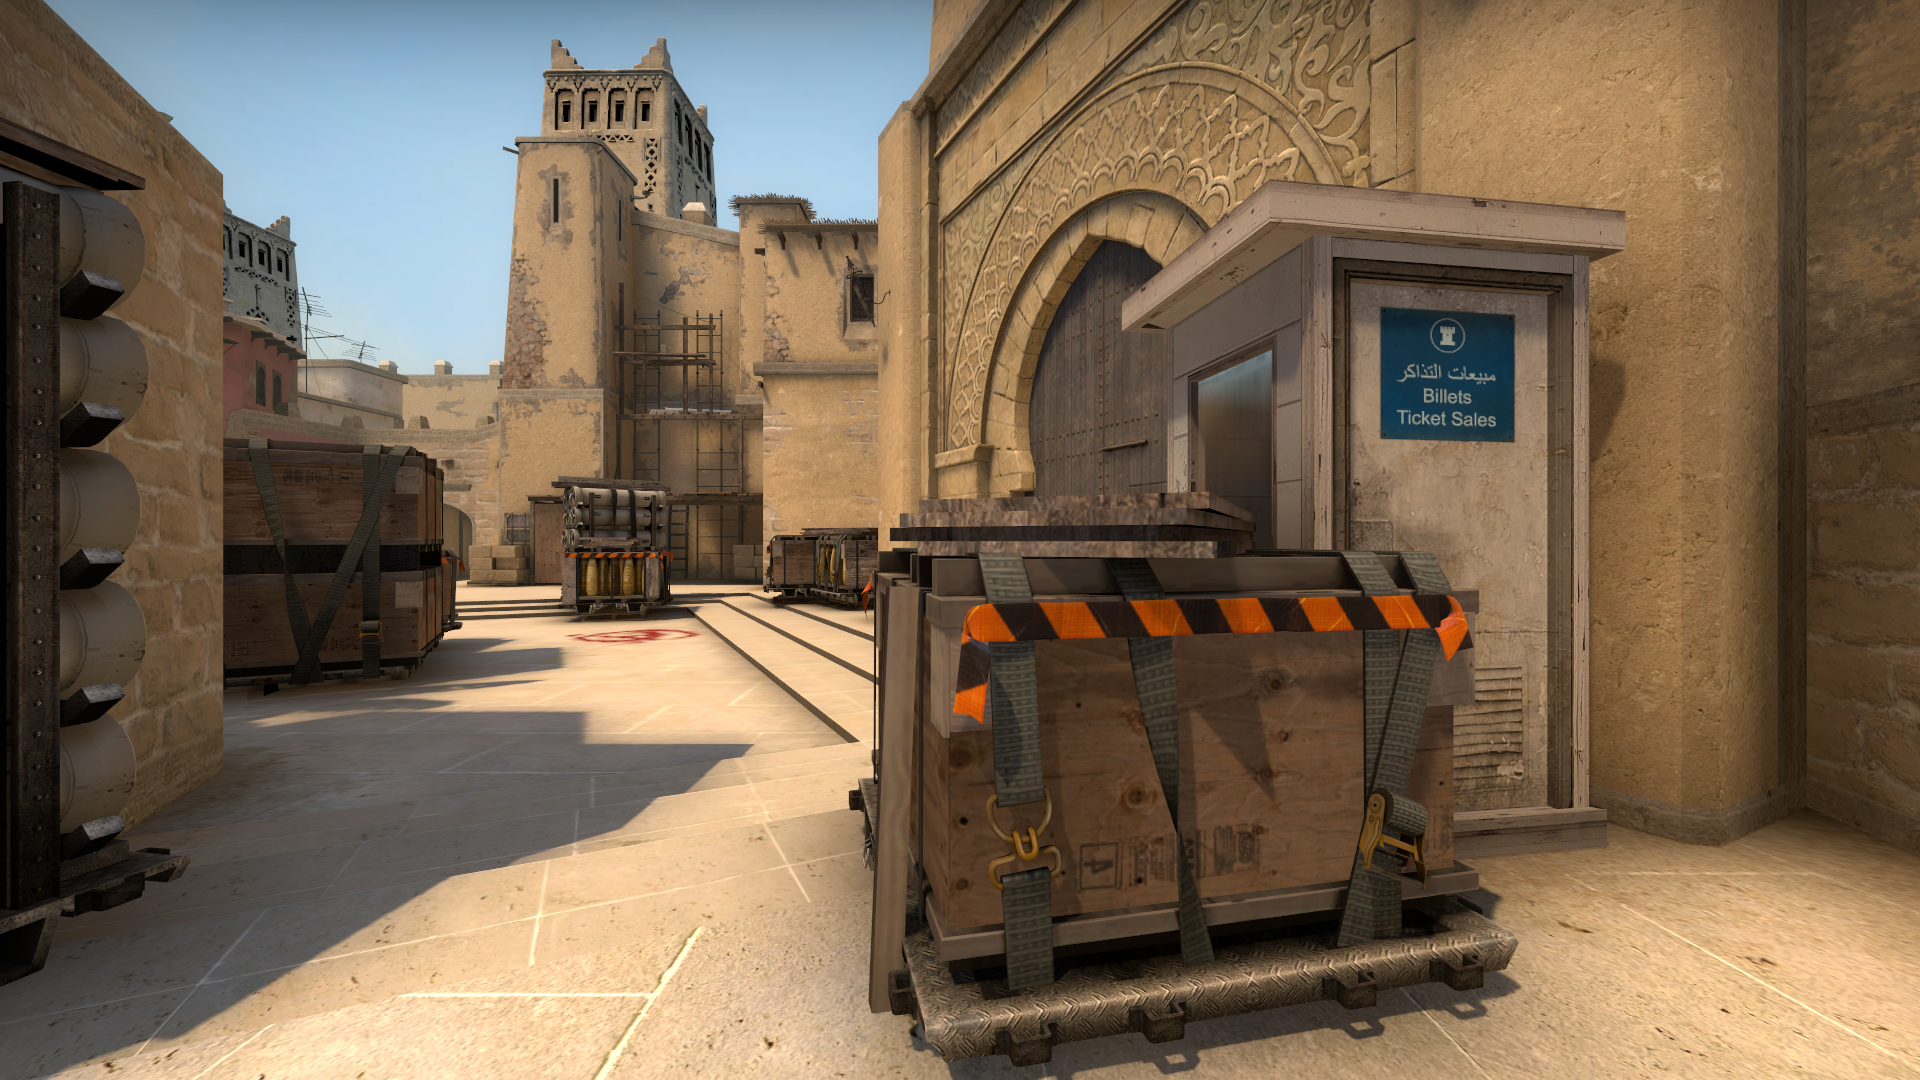
Map: de_mirage